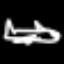
Label: airplane